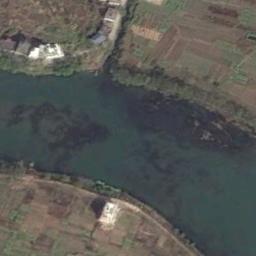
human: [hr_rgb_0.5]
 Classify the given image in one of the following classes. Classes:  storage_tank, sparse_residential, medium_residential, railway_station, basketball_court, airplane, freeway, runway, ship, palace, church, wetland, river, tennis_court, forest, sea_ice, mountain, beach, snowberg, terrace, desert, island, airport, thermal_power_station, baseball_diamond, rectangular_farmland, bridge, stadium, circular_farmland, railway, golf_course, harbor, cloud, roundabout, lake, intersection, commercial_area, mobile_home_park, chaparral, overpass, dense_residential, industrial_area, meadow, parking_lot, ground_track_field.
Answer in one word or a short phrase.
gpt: river